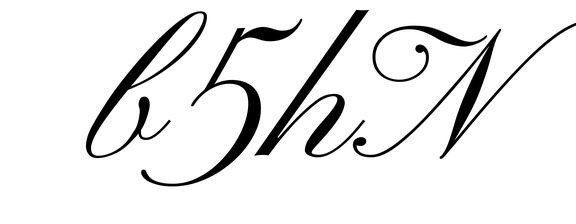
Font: PinyonScript-Regular